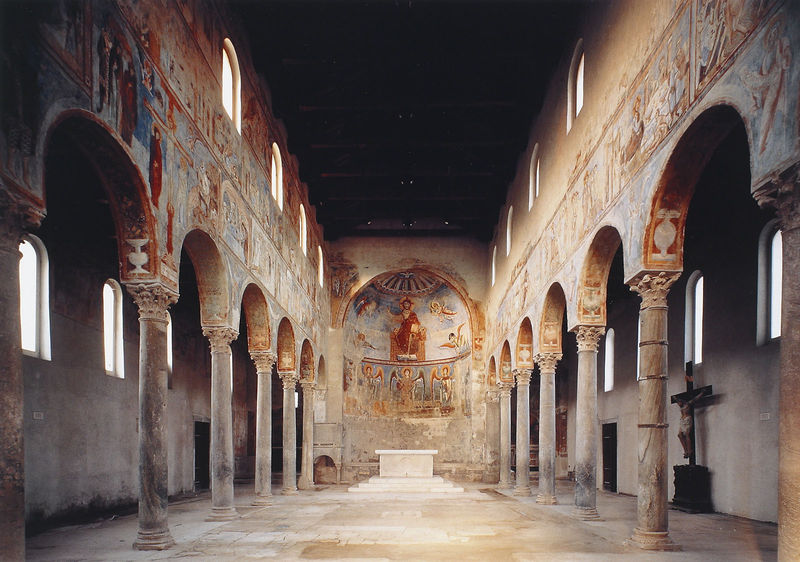
Titel: S. Angelo in Formis, Langhaus nach Osten
Standort: S. Angelo in Formis (EU - I - Kampanien)
Schlagwörter: blau, dunkel, gott, weiß, fenster, hell, licht, säule, säulen, tür, gebäude, rot, schloss, innenraum, kirche, decke, rund, engel, bogen, empore, rundbogen, treppe, treppen, wandmalerei, stufen, halle, foto, bögen, antike, burg, kreuz, palast, altar, kapitelle, langhaus, kapitell, obergaden, jesus, mittelalter, apsis, fresken, romanik, segnen, kruzifix, fresko, jünger, maria, christen, erlöser, basilika, säulenhalle, romanisch, prag, t, freako, 3schiffig